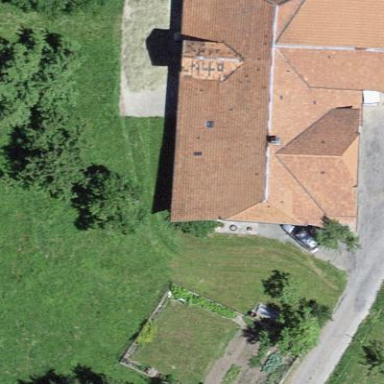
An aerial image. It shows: Farm building.